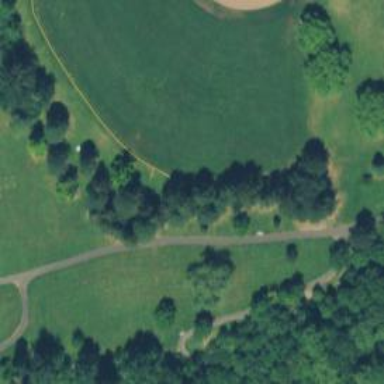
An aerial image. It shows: Path.